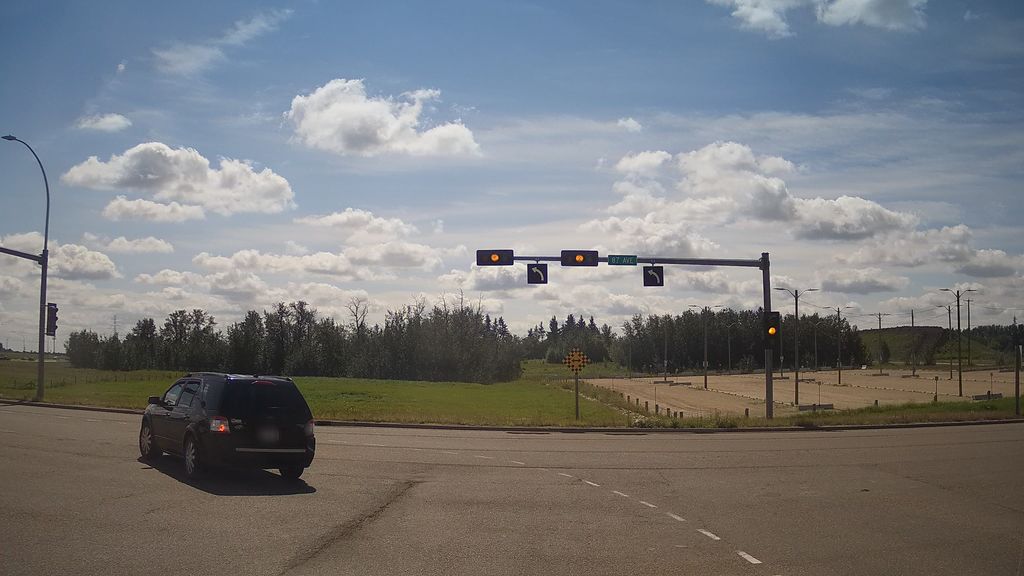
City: edmonton